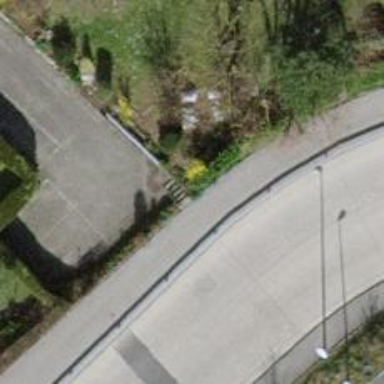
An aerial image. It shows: Road with steps.